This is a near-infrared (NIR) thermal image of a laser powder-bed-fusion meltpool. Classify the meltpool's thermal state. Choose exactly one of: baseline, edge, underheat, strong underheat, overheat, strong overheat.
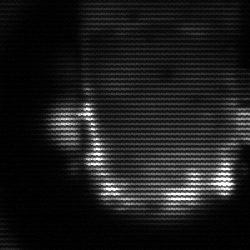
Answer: baseline